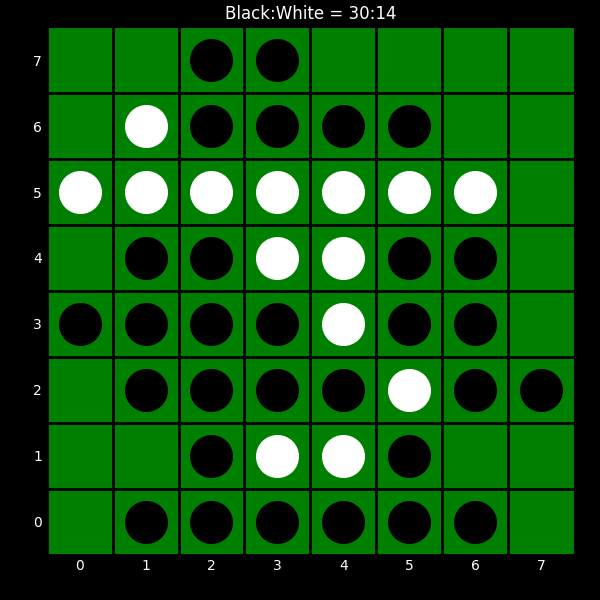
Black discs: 30
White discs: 14